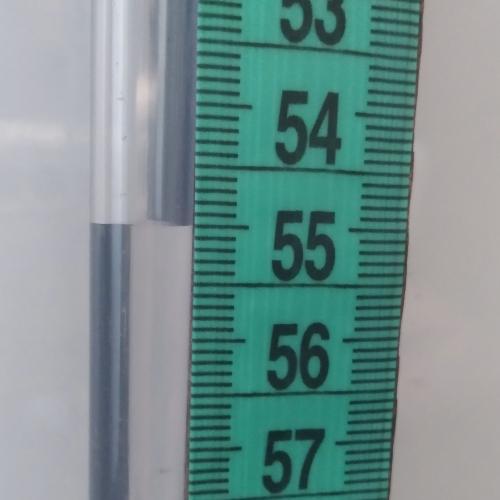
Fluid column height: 55.0 cm